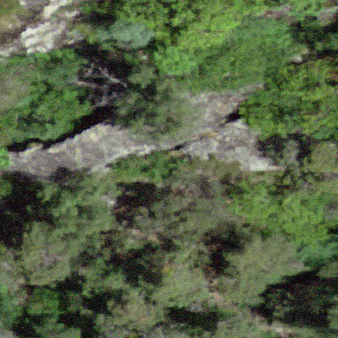
Label: bouldering_area